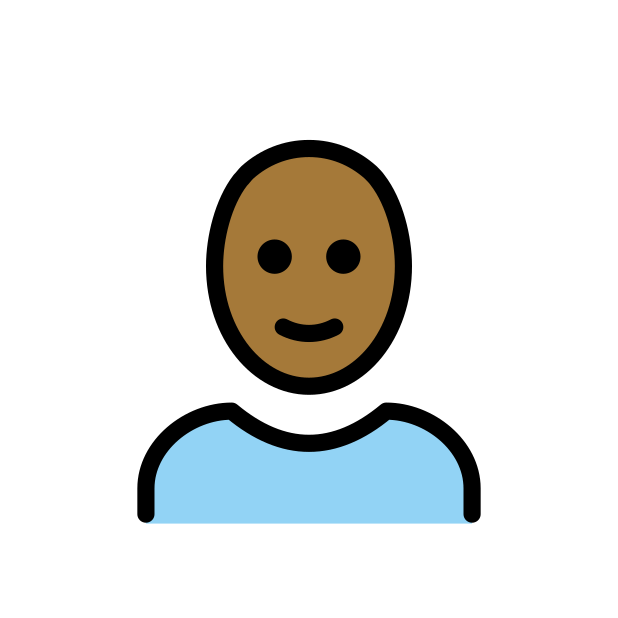
person: medium-dark skin tone, bald